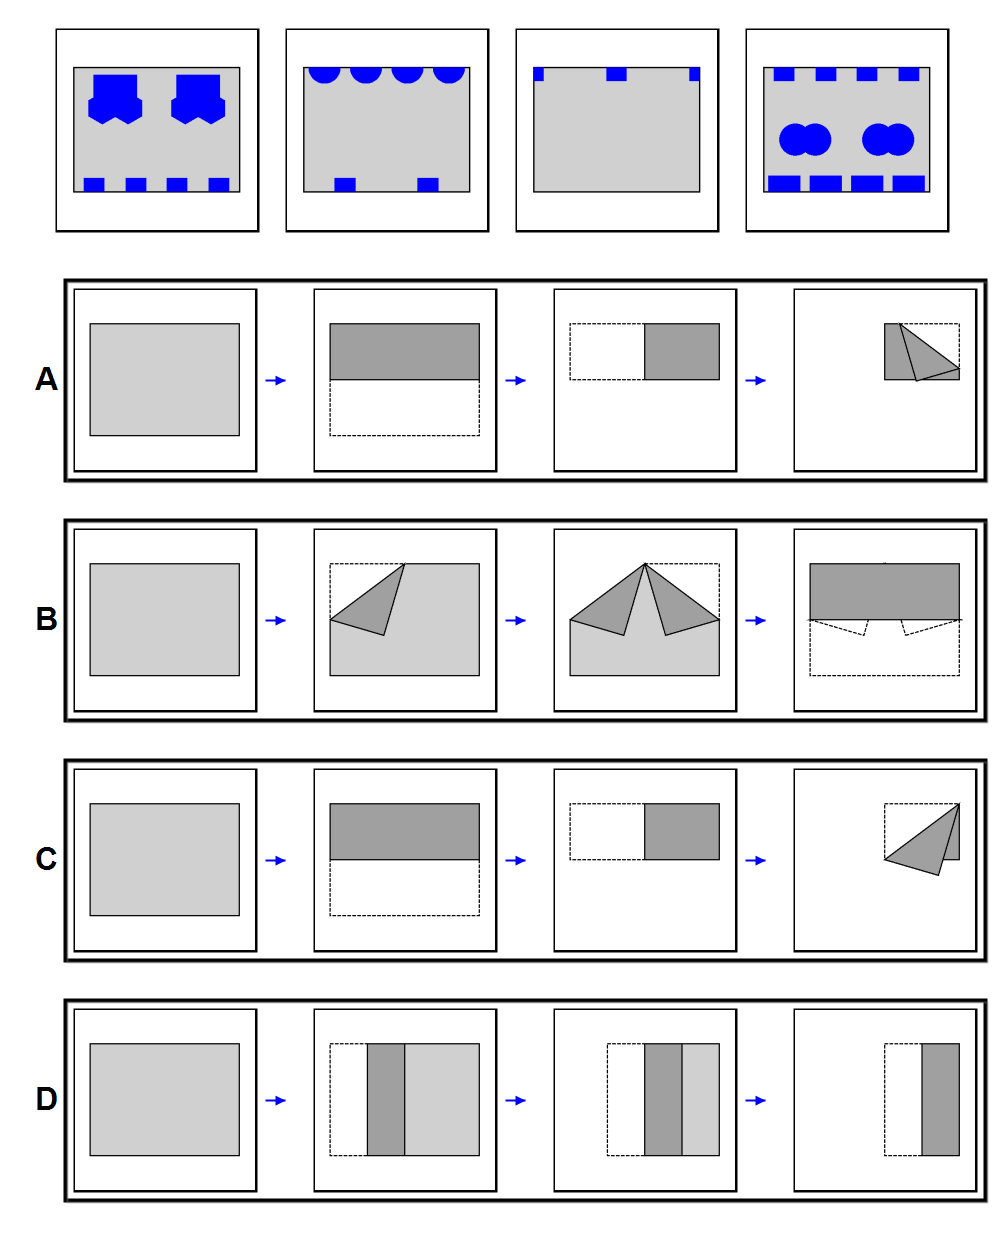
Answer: D